Question: ## The Issue I'm Having
I've implemented a mild change to my application, and I checked it into the subversion repository. Once that was checked in, I ran a Jenkins build. Jenkins is currently running on a Windows server.
The error I am receiving is the following:
'''
org.apache.maven.lifecycle.LifecycleExecutionException: Failed to execute goal
org.codehaus.mojo:tomcat-maven-plugin:1.1:deploy (deploy) on project sd-rest-servlet:
Cannot invoke Tomcat manager: FAIL - Deployed application at context path /sd but
context failed to start
'''
I investigated further into this error message, so I checked out the Tomcat logs on the Jenkins server, and I found an underlying issue:
'''
SEVERE: Error starting static Resources
java.lang.IllegalArgumentException: Document base C:\Program Files\Apache Software Foundation\Tomcat 6.0 emp8-sd does not exist or is not a readable directory
at org.apache.naming.resources.FileDirContext.setDocBase(FileDirContext.java:142)
at org.apache.catalina.core.StandardContext.resourcesStart(StandardContext.java:4320)
at org.apache.catalina.core.StandardContext.start(StandardContext.java:4489)
at org.apache.catalina.core.ContainerBase.addChildInternal(ContainerBase.java:799)
at org.apache.catalina.core.ContainerBase.addChild(ContainerBase.java:779)
at org.apache.catalina.core.StandardHost.addChild(StandardHost.java:601)
at org.apache.catalina.startup.HostConfig.deployDescriptor(HostConfig.java:675)
at org.apache.catalina.startup.HostConfig.deployDescriptors(HostConfig.java:601)
at org.apache.catalina.startup.HostConfig.deployApps(HostConfig.java:502)
at org.apache.catalina.startup.HostConfig.check(HostConfig.java:1385)
at org.apache.catalina.startup.HostConfig.lifecycleEvent(HostConfig.java:306)
at org.apache.catalina.util.LifecycleSupport.fireLifecycleEvent(LifecycleSupport.java:142)
at org.apache.catalina.core.ContainerBase.backgroundProcess(ContainerBase.java:1389)
at org.apache.catalina.core.ContainerBase$ContainerBackgroundProcessor.processChildren(ContainerBase.java:1653)
at org.apache.catalina.core.ContainerBase$ContainerBackgroundProcessor.processChildren(ContainerBase.java:1662)
at org.apache.catalina.core.ContainerBase$ContainerBackgroundProcessor.run(ContainerBase.java:1642)
at java.lang.Thread.run(Unknown Source)
'''
Now, as I understand it, the 'temp' folder is only ever used in this way when I set 'antiJarLocking' or 'antiResourceLocking' to 'true' in the 'context' file. However, as you can see, I have not included this in the 'Context' element:
'''
<Context unpackWAR="false">
'''
## Other Behaviour
After some close inspection, I've found that Jenkins isn't able to undeploy the application. In the logs, I see this message.
'''
[INFO] Undeploying application at http://localhost:8082/sd
[INFO] OK - Undeployed application at context path /sd
'''
However, the build fails when it attempts to deploy, with the following error:
'''
Cannot invoke Tomcat manager: FAIL - Application already exists at path /sd
'''
I've also noticed that it throws the same 'IllegalArgumentException' whenever it attempts to access any file inside the 'temp' directory. This tells me there is something wrong with the 'temp' directory, however I've set the permissions, and earlier on in the application, Jenkins actually puts a file in the 'temp' directory.
Jenkins actually deploys the application without a problem. I've watched the directories change when the files are added to them, including the 'temp' directory. This tells me that Jenkins is randomly deciding it can't read the contents of the directory, despite the fact that it is added a file to it. It appears that it has write permissions, but not read permissions, which really doesn't make much sense!
## Attempts to Solve the problem
I first attempted to look inside 'C:\Program Files\Apache Software Foundation\Tomcat 6.0 emp8-sd' to see if the file existed. Sure enough, it existed.
I've set permissions to allow for full access from every user on the server, as a precaution.
I've attempted to configure my context file to avoid all use of the 'temp' directory, so I don't have a clue why it's still attempting to read from it. I am inexperienced with the ins and outs of this technology, so I may still have some settings that require the 'temp' folder.
## Edits
'''
18-Dec-2013 12:14:19 org.apache.catalina.startup.HostConfig checkResources
INFO: Undeploying context [/sd]
18-Dec-2013 12:16:06 org.apache.catalina.startup.HostConfig deployDescriptor
INFO: Deploying configuration descriptor sd.xml
18-Dec-2013 12:16:09 org.apache.catalina.core.StandardContext resourcesStart
<!-- Above stacktrace goes here -->
18-Dec-2013 12:16:09 org.apache.catalina.core.StandardContext start
SEVERE: Error in resourceStart()
18-Dec-2013 12:16:09 org.apache.catalina.core.StandardContext start
SEVERE: Error getConfigured
18-Dec-2013 12:16:09 org.apache.catalina.core.StandardContext start
SEVERE: Context [/sd] startup failed due to previous errors
18-Dec-2013 12:16:09 org.apache.catalina.core.StandardContext stop
INFO: Container org.apache.catalina.core.ContainerBase.[Catalina].[localhost].[/sd] has not been started
'''
After reading through the logs for the thousandth time, I reread this line:
'...Tomcat 6.0 emp8-sd does not exist or is *not a readable directory*'
So when I looked inside the 'temp' directory again, I realized that the files being generated aren't 'directories'. They are these weird file objects with no extension, and they look like this:

For me, this indicates that something has gone wrong with the way Tomcat manipulates files and this is the core of the issue. I hope this extra information helps someone with the answer!
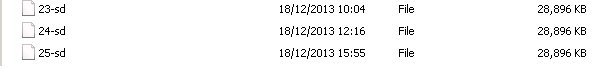
Answer: I see that Hoaz suggested moving the deployment out of 'C:\Program Files\' because of the space character. I wonder if it's rather a permissions issue than the space in the name?
Can you please also try these (without uninstalling the Tomcat from 'C:\Program Files\'):
1. Configure the location of the temp directory to be outside C:\Program Files\ Reference : SO question How is the Tomcat temp directory location defined?
2. Change the location of docBase and/or appBase Reference :Apache documentation http://tomcat.apache.org/tomcat-6.0-doc/config/host.html
Also, forcing the installation outside "C:\Program Files" would work fine unless / until someone insists that "That's where the Program Files should live, you know". :-)